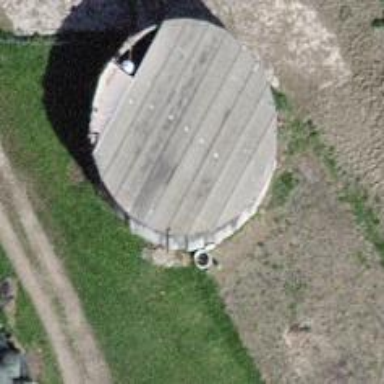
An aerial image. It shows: Storage tank that is man-made.